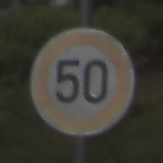
Verkehrszeichen: Geschwindigkeit50
Umgebung: Outdoor, Nature
Tageszeit: Midday
Wetter: PartlyCloudy
Licht: Natural
Jahreszeit: NotSpecified
Kontrast: HighContrast